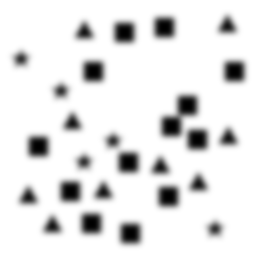
Squares: 13
Triangles: 9
Stars: 5
Total shapes: 27